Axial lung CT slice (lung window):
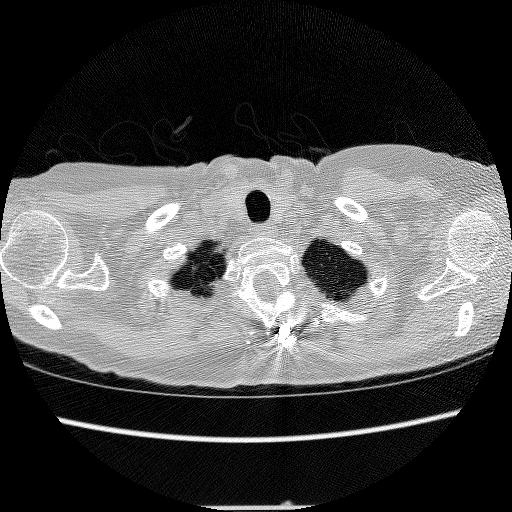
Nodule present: no